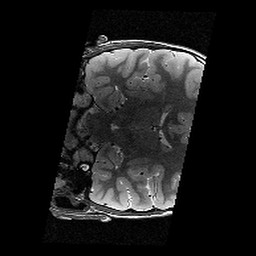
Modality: T2w
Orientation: coronal
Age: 10
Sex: male
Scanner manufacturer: siemens
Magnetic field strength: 3 T
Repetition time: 9.23 s
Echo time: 0.067 s